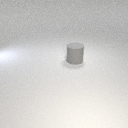
large gray rubber cylinder